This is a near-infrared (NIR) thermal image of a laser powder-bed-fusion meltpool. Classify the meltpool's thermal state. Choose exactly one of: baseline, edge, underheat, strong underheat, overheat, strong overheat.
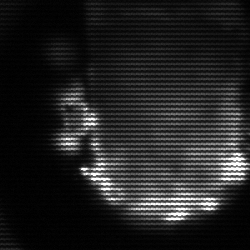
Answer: baseline